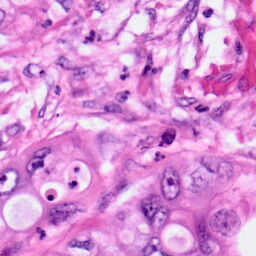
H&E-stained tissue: Pancreatic